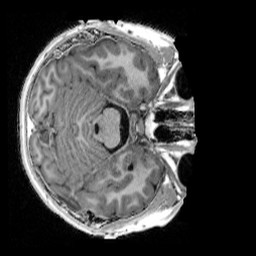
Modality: UNIT1_denoised
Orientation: axial
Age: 11
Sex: male
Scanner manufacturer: siemens
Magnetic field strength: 3 T
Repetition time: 4 s
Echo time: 0.00303 s